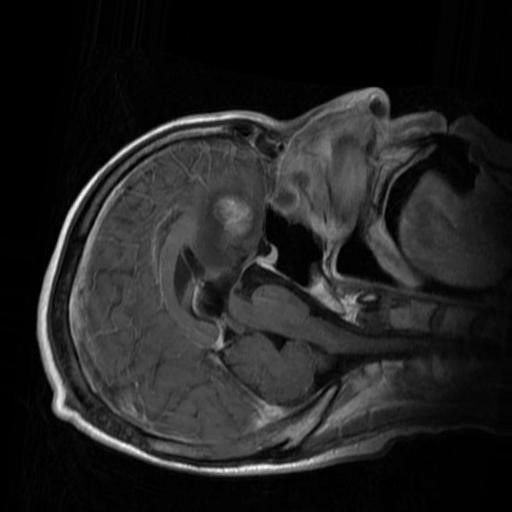
Label: brain_menin